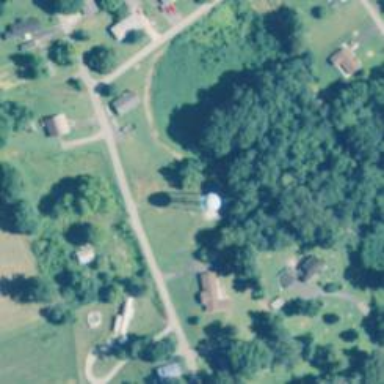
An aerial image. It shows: Water tower that is man-made.